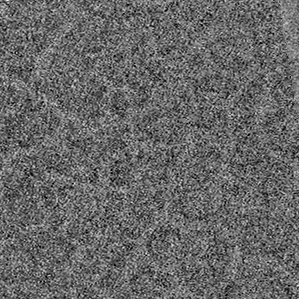
Label: frost